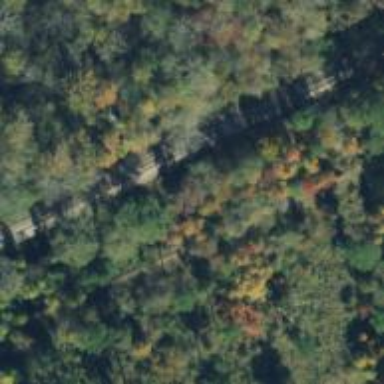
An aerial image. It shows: Preserved railway.